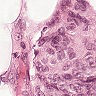
Metastatic tissue present: yes